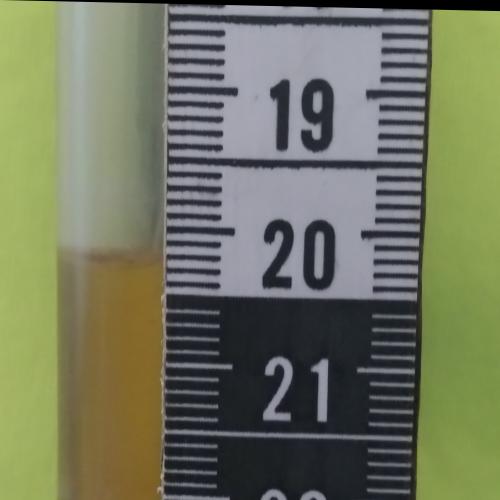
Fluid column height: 20.2 cm